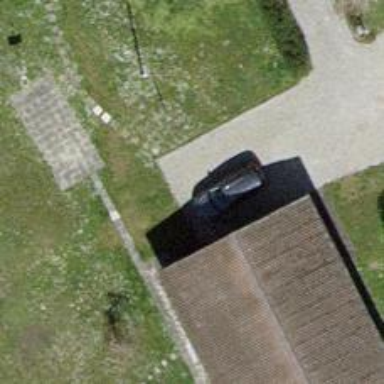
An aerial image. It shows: Driveway leading to service road.